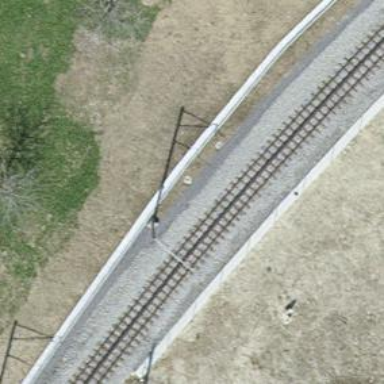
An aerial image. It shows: Railway milestone.